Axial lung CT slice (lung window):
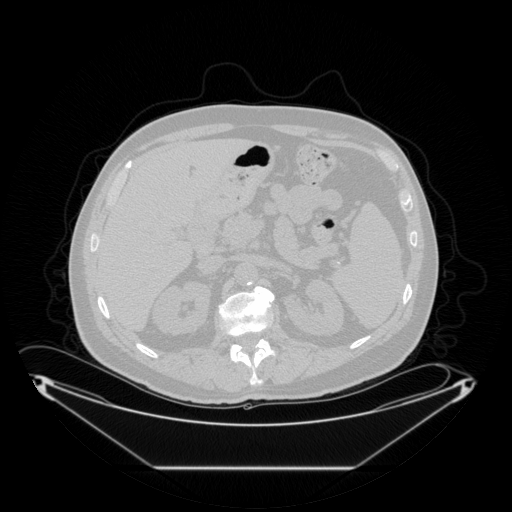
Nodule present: no